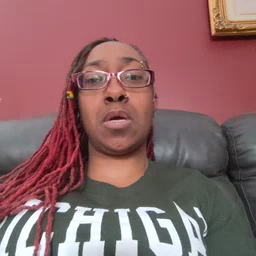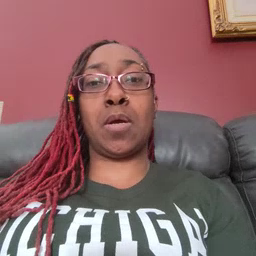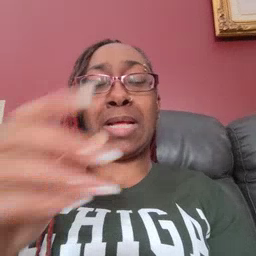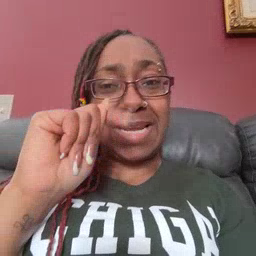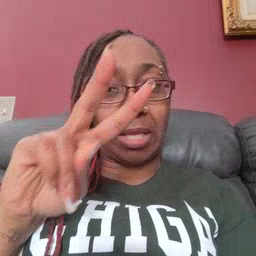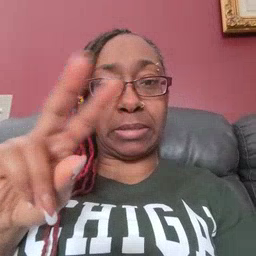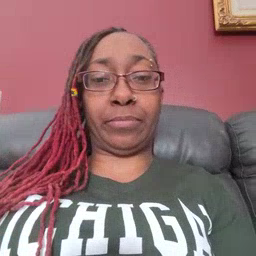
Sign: TV